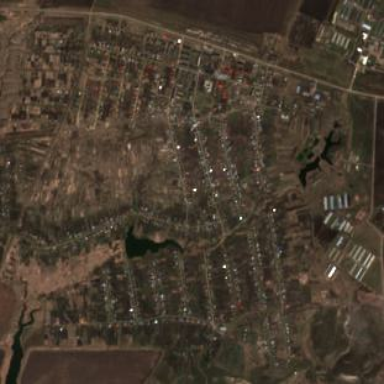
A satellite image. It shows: Residential area in village.